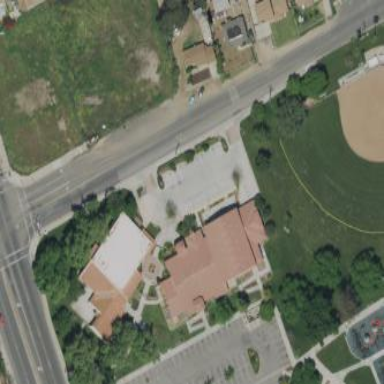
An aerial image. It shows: Community center building.